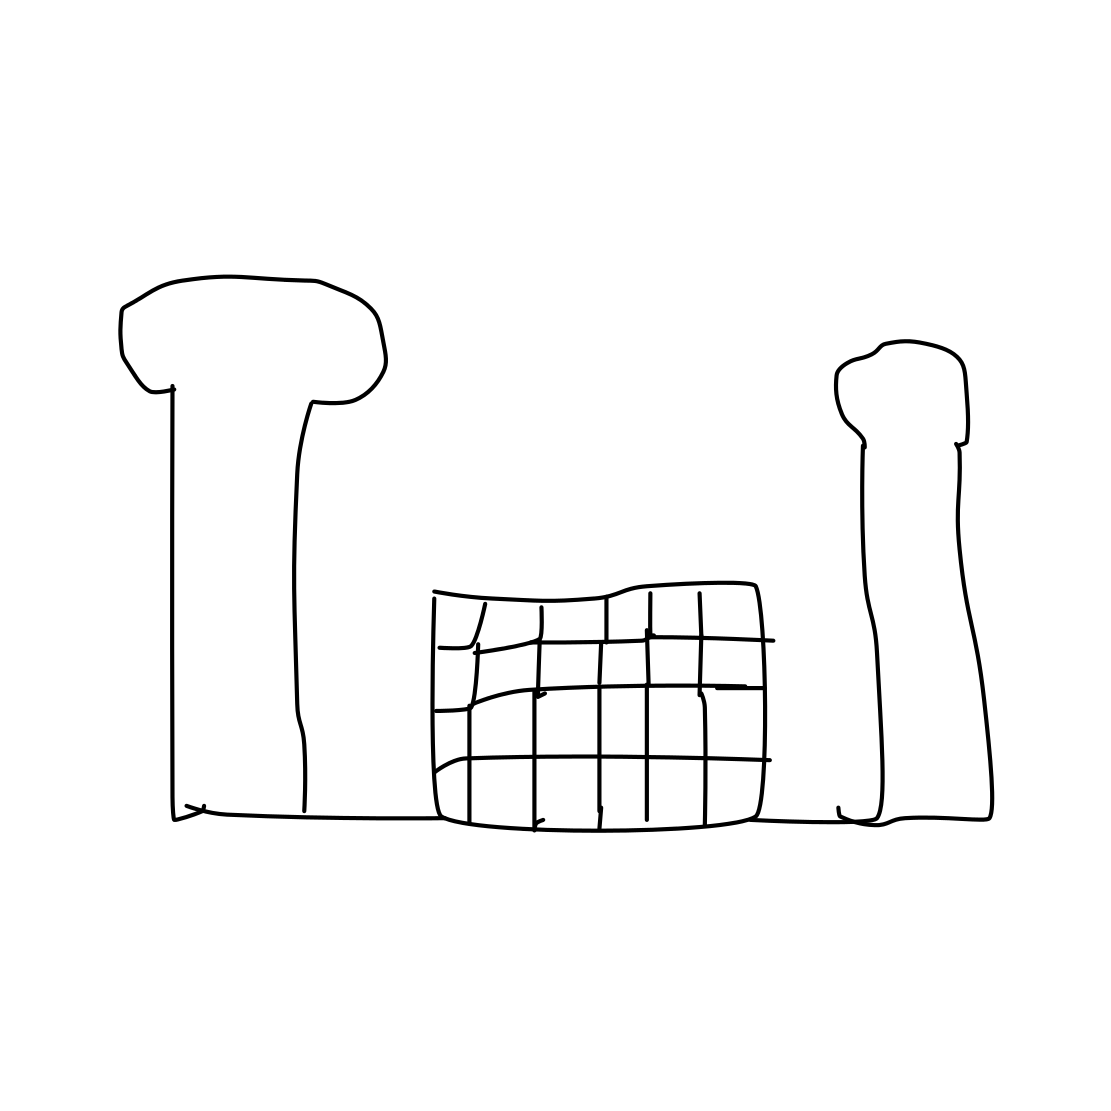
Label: castle